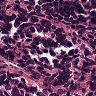
Metastatic tissue present: no